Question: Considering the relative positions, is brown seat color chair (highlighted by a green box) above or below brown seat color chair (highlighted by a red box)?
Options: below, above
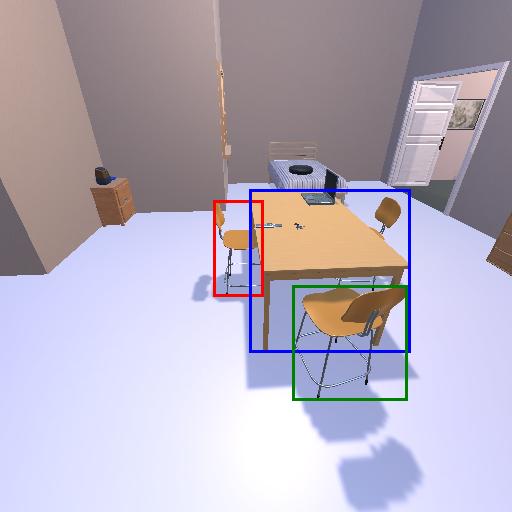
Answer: below